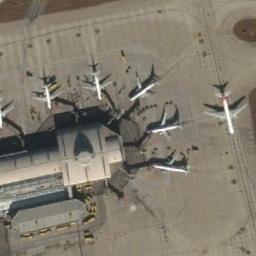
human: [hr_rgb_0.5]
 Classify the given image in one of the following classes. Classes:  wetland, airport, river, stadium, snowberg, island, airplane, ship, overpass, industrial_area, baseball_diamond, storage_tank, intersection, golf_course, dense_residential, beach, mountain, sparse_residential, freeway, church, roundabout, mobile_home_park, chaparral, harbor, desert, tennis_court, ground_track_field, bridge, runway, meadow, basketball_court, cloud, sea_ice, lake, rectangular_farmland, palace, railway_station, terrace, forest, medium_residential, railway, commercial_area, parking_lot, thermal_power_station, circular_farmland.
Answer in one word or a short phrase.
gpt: airplane